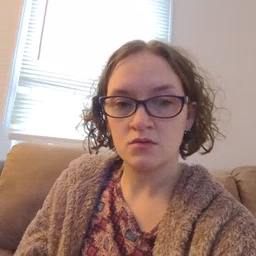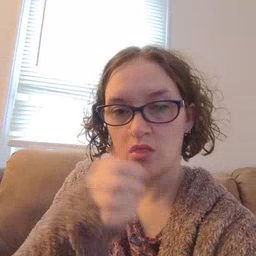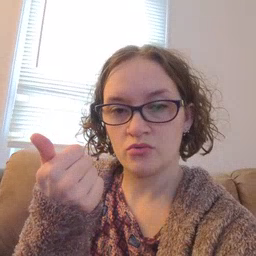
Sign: another